Question: How to apply outer border for a GraphicsPath??
I tried the below code but it applies border to the individual rectangles instead of the whole path.

'''
public partial class Form1 : Form
{
public Form1()
{
InitializeComponent();
this.Load += new System.EventHandler(this.Form1_Load);
}
private void Form1_Load(object sender, EventArgs e)
{
this.Paint += new System.Windows.Forms.PaintEventHandler(this.Form1_Paint);
}
private void Form1_Paint(object sender, PaintEventArgs e)
{
GraphicsPath graphicsPath = new GraphicsPath();
Rectangle rect1 = new Rectangle(20, 20, 100, 30);
Rectangle rect2 = new Rectangle(20, 50, 40, 20);
graphicsPath.StartFigure();
graphicsPath.AddRectangle(rect1);
graphicsPath.AddRectangle(rect2);
graphicsPath.CloseAllFigures();
e.Graphics.FillPath(Brushes.LightGreen, graphicsPath);
e.Graphics.DrawPath(Pens.DarkGreen, graphicsPath);
}
}
'''
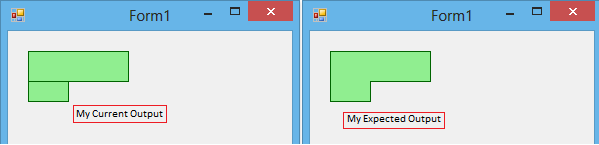
Answer: Drawing the shape using a polygon instead of rectangles achieves the desired result:
'''
public partial class Form1 : Form
{
public Form1()
{
InitializeComponent();
this.Load += new System.EventHandler(this.Form1_Load);
}
private void Form1_Load(object sender, EventArgs e)
{
this.Paint += new System.Windows.Forms.PaintEventHandler(this.Form1_Paint);
}
private void Form1_Paint(object sender, PaintEventArgs e)
{
GraphicsPath graphicsPath = new GraphicsPath();
Point[] pts = new Point[] { new Point(20, 20),
new Point(120, 20),
new Point(120, 50),
new Point(60, 50),
new Point(60, 70),
new Point(20, 70) };
graphicsPath.AddPolygon(pts);
e.Graphics.FillPath(Brushes.LightGreen, graphicsPath);
e.Graphics.DrawPath(Pens.DarkGreen, graphicsPath);
}
}
'''